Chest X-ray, PA view. Patient: 68 years old, sex M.
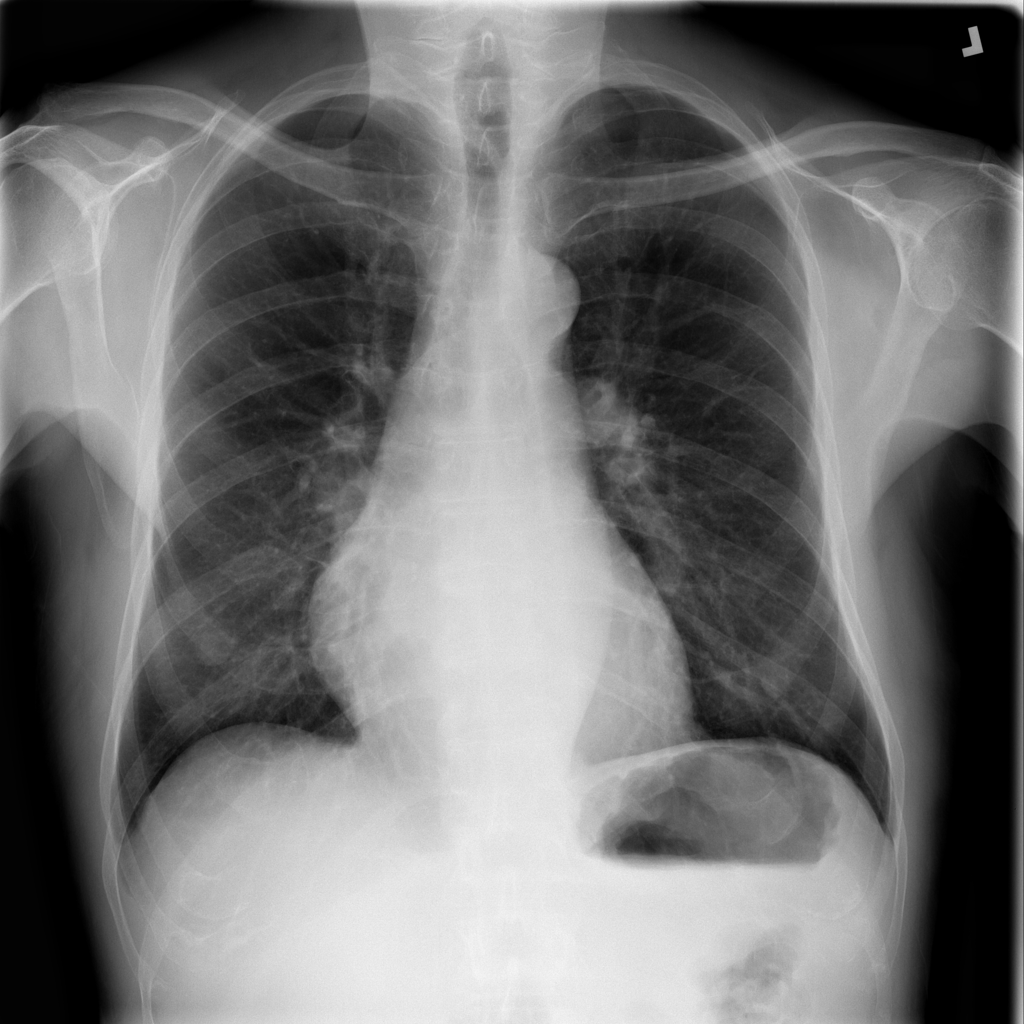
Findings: No Finding